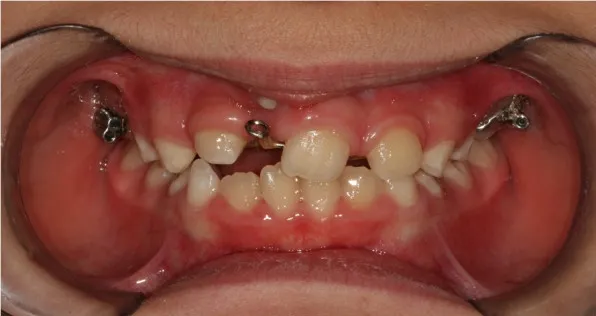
Splint being cemented. Intraoral photo.
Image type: medical_photograph (other_medical_photograph)